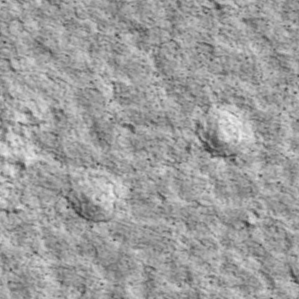
Label: non_frost